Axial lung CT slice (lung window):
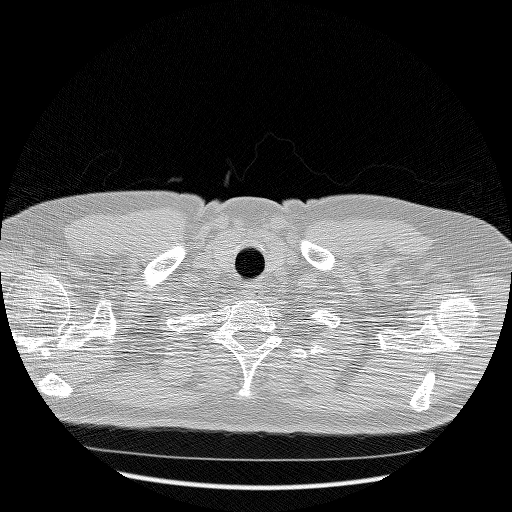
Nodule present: no